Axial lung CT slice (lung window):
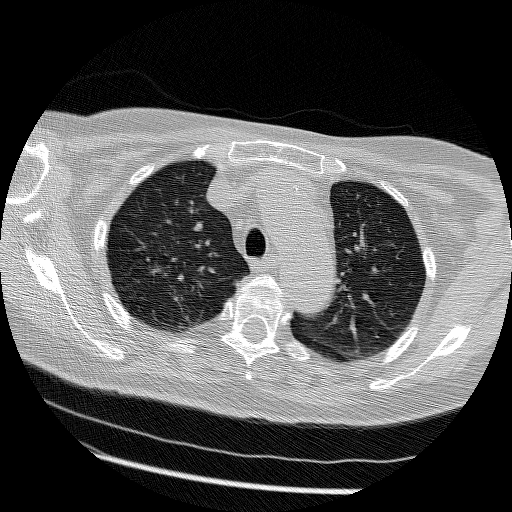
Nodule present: no